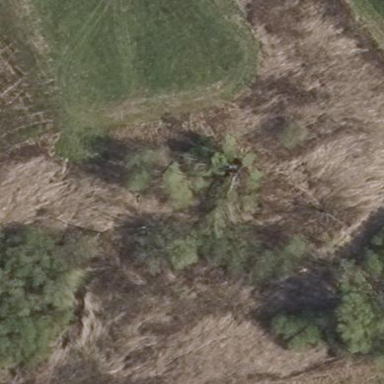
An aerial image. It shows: Swampy wetland area.